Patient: sex M, age 74
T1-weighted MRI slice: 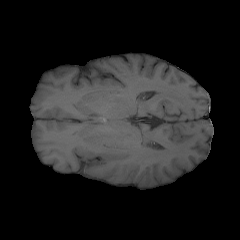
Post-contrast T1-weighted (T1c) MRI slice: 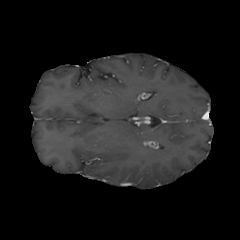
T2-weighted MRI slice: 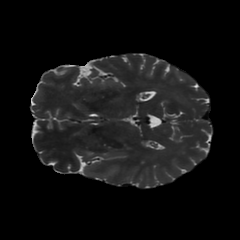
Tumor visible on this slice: yes
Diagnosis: Astrocytoma, IDH-wildtype
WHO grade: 3